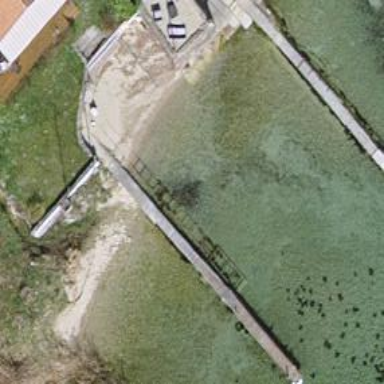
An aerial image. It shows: Man-made pier.